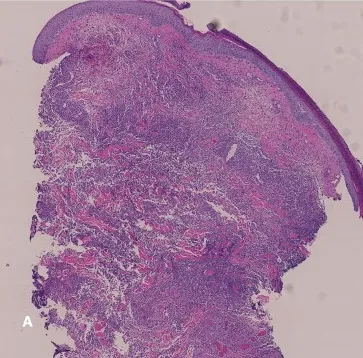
Punch biopsy of ulcer edge. Hematoxylin and eosin stain demonstrating exuberant neutrophilic inflammation in the dermis.
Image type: pathology (h&e)